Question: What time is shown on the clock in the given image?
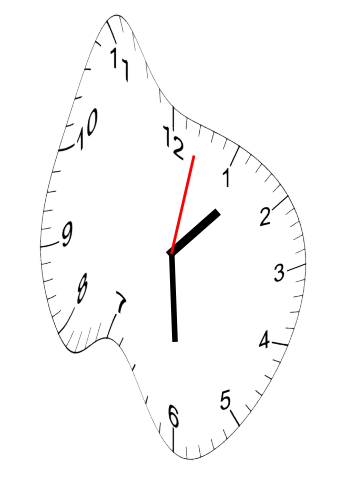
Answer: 01:30:02